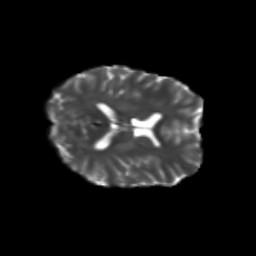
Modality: T2w
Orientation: axial
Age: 25
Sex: female
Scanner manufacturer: siemens
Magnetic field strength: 3 T
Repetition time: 3.5 s
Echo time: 0.104 s